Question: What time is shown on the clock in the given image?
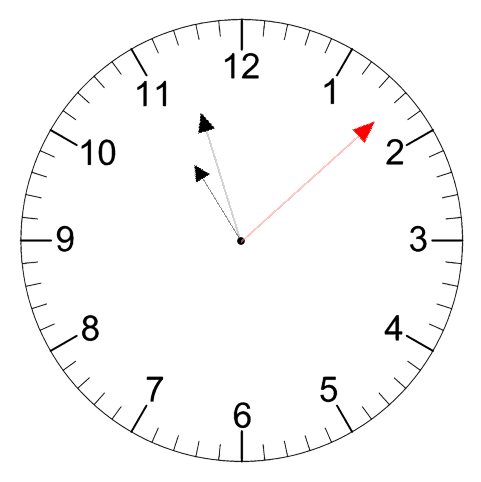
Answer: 10:57:08